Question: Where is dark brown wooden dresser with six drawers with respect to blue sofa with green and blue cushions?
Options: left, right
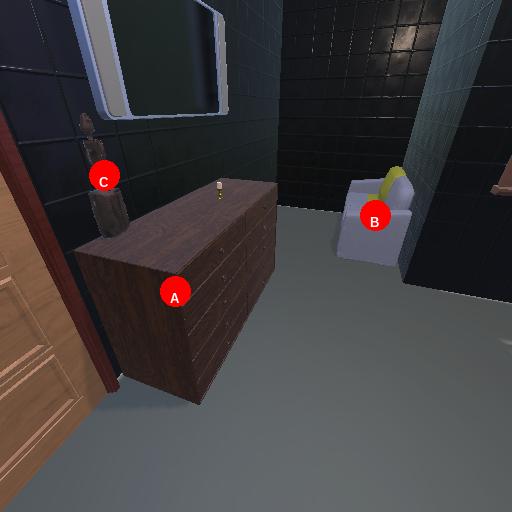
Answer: left